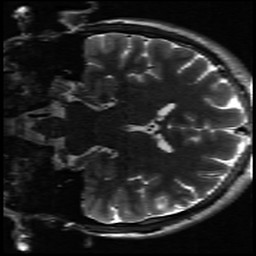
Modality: inplaneT2
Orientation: coronal